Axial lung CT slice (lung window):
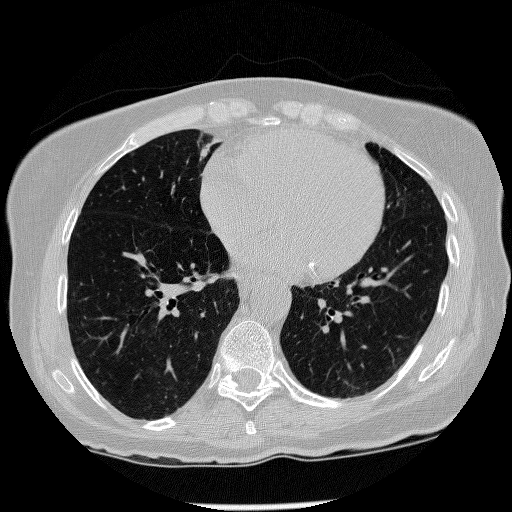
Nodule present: no